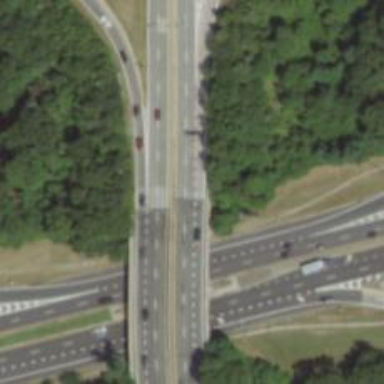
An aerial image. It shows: Bridge over motorway.